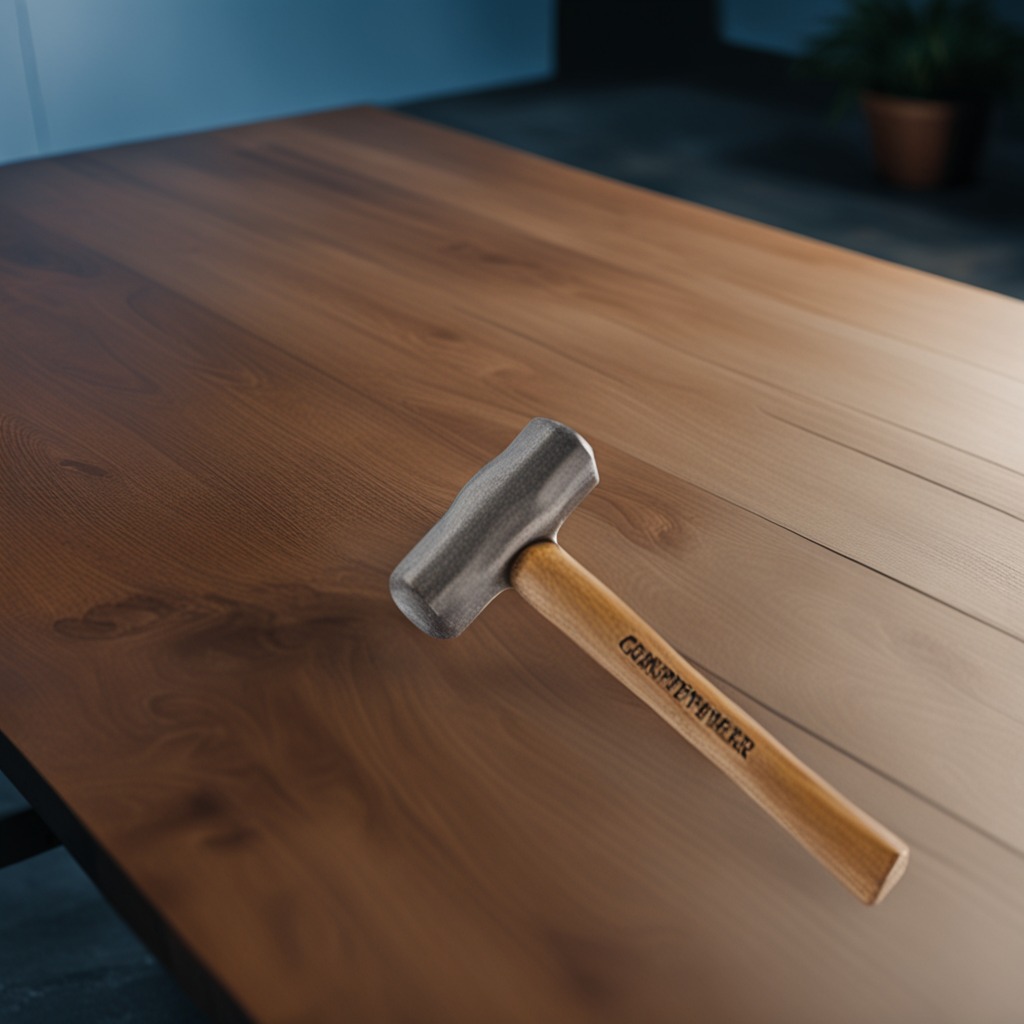
A hammer is lying on a table with faint burn marks in a small garage at twilight.